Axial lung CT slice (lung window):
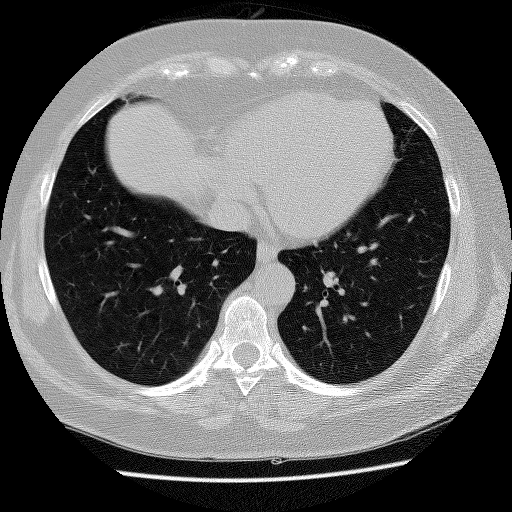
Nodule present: no